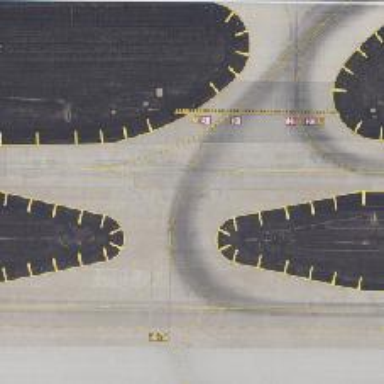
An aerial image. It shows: Image of taxiway at airport.